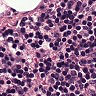
Metastatic tissue present: no